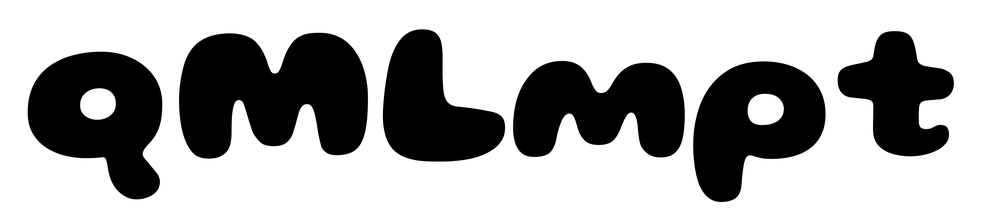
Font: Gluten_ExtraBold